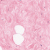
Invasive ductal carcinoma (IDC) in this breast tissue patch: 0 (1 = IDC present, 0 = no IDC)